Question: I am trying to send email using the following piece of code in Winforms app.
Username and Password are correct and real- but have masked in the code.
I don't know wheather my local machine has the capacity to send emails or not?
But please advise me , What do I need to look at my machine Configuration(in IIS)?
ERROR: "No connection could be made because the target machine actively refused it 209.85.143.109:587"
'''
//All Variable Declarations
String senderAddress = string.Empty;
String receiveraddress = string.Empty;
String emailSubject = string.Empty;
String emailMessageText = string.Empty;
MailMessage mail = new MailMessage();
SmtpClient client = new SmtpClient("smtp.gmail.com",587);
private void btnEmail_Click(object sender, EventArgs e)
{
try
{
//Get the Values of Controls
senderAddress = txtSenderEmail.Text;
receiveraddress = txtReceiverEmail.Text;
emailSubject = txtSubject.Text;
emailMessageText = txtMessageBody.Text;
//Pass the Values
mail.From = new MailAddress(senderAddress, "xxxxxxxxxx", System.Text.Encoding.UTF8);
mail.To.Add(receiveraddress);
mail.Subject = emailSubject;
mail.Body = emailMessageText;
client.UseDefaultCredentials = false;
client.Credentials = new NetworkCredential("xxxxxxx@gmail.com", "xxxxxx");
client.EnableSsl = true;
client.Send(mail);
System.Windows.Forms.MessageBox.Show("Email Sent Successfully");
}
catch (Exception mailException)
{
System.Windows.Forms.MessageBox.Show("Message Not Sent ,Error: " + mailException.Message);
throw;
}
finally
{
}
}
'''
I have done a telnet for both the ports and the error comes is : Could not open connection to the host.
Please look at the following pic, it should give you more clarity,

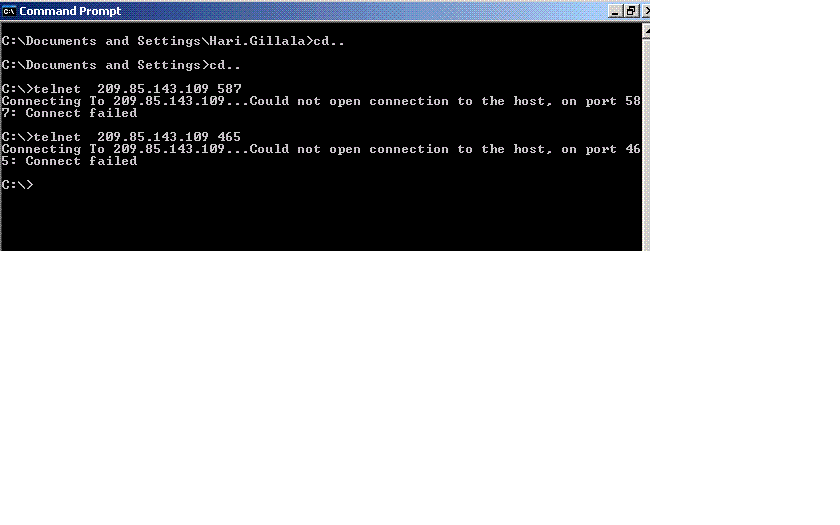
Answer: <URL> can be downloaded at CodeProject.
'''
using System;
using System.Collections.Generic;
using System.Text;
using System.Net;
using System.Net.Mail;
using System.Net.Mime;
using System.ComponentModel;
using CommandLine.Utility;
namespace SmtpClientProgram
{
class Program
{
static void Main(string[] args)
{
Arguments cmdLine = new Arguments(args);
SmtpClient mailer = new SmtpClient();
// --ssl means we are using SSL/TLS
mailer.EnableSsl = Convert.ToBoolean(cmdLine["ssl"]);
// -host=smtp.gmail.com
if (cmdLine["host"] != null)
mailer.Host = cmdLine["host"];
else
{
Console.WriteLine("Hostname must be specified");
return;
}
// -port=25
if (cmdLine["port"] != null)
try
{
mailer.Port = Convert.ToInt32(cmdLine["port"]);
}
catch (Exception)
{
Console.WriteLine("Port must be a number between 1 and 65535");
}
else
mailer.Port = 25;
// -user= -password=
if (cmdLine["user"] != null && cmdLine["password"] != null)
{
mailer.Credentials = new NetworkCredential(cmdLine["user"], cmdLine["password"]);
}
try
{
MailMessage mail = new MailMessage();
mail.From = new MailAddress(cmdLine["from"], cmdLine["name"]);
if (cmdLine["to1"] != null)
mail.To.Add(cmdLine["to1"]);
else
Console.WriteLine("Must specify first TO address");
if (cmdLine["to2"] != null)
mail.To.Add(cmdLine["to2"]);
if (cmdLine["to3"] != null)
mail.To.Add(cmdLine["to3"]);
if (cmdLine["subject"] != null)
mail.Subject = cmdLine["subject"];
if (cmdLine["body"] != null)
mail.Body = cmdLine["body"];
mailer.Send(mail);
//mailer.Send(cmdLine["from"], cmdLine["to"], cmdLine["subject"], cmdLine["body"]);
}
catch (Exception ex)
{
Console.WriteLine(ex.Message);
return;
}
Console.WriteLine("Success");
}
}
}
'''
Edit: If you cannot connect to port 587 (service may be down), then try 465 with SSL or 25 with SSL. See <URL>.